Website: lowes
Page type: payment
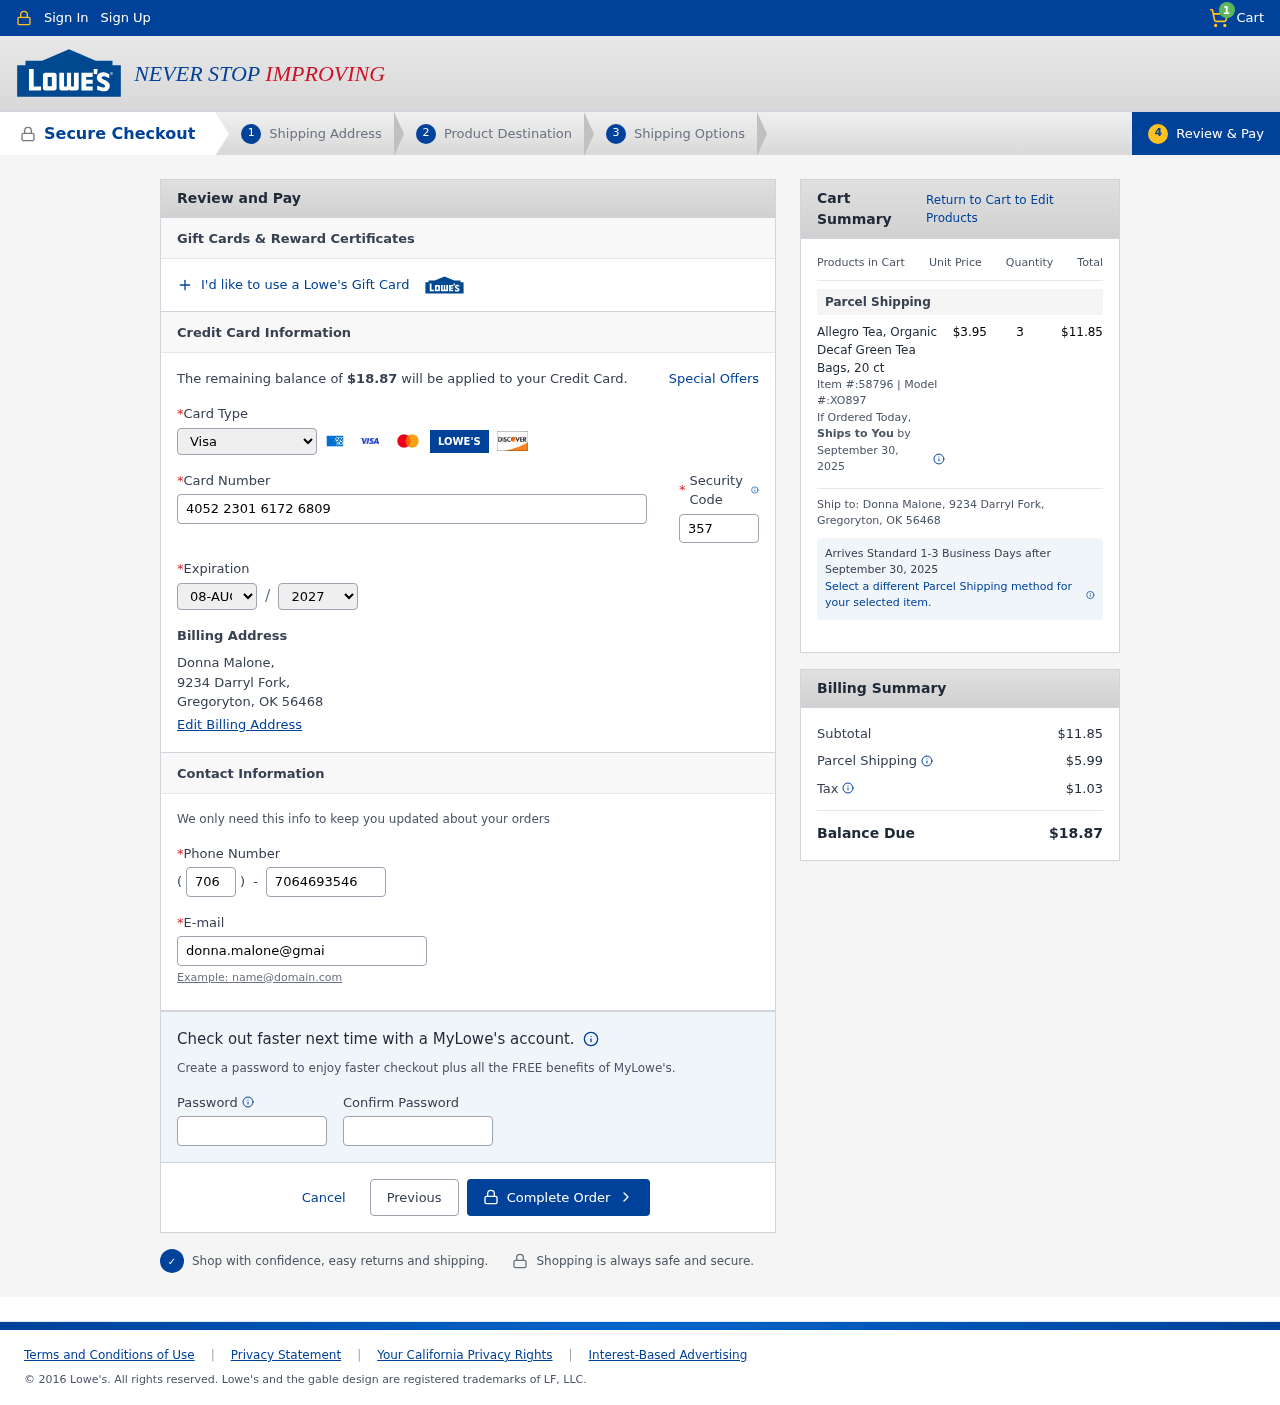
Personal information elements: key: PII_CARD_CVV
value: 357
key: PII_CARD_EXPIRY_MONTH
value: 08
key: PII_CARD_EXPIRY_YEAR
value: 27
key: PII_CARD_NUMBER
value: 4052 2301 6172 6809
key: PII_CARD_TYPE
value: Visa
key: PII_CITY_STATE_ZIP
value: Gregoryton, OK 56468
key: PII_EMAIL
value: donna.malone@gmail.com
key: PII_FULLNAME
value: Donna Malone,
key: PII_PHONE
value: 7064693546
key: PII_PHONE_AREA
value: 706
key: PII_STREET
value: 9234 Darryl Fork
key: PII_STREET
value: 9234 Darryl Fork,
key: PII_FULLNAME2
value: Donna Malone
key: PII_CITY
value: Gregoryton
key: PII_STATE_ABBR
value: OK
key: PII_POSTCODE
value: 56468
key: PII_POSTCODE_FULL
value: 56468
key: PII_CITY_STATE
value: Gregoryton, OK
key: PII_POSTCODE_NUMERIC
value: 56468
Product elements: key: PRODUCT1_NAME
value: Allegro Tea, Organic Decaf Green Tea Bags, 20 ct
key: PRODUCT1_PRICE
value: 3.95
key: PRODUCT1_QUANTITY
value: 3
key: PRODUCT1_ITEM
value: Item #:58796
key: PRODUCT1_MODEL
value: Model #:XO897
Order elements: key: ORDER_NUM_ITEMS
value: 1
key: ORDER_TOTAL
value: $18.87
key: ORDER_SHIPPING_DATE
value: September 30, 2025
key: ORDER_SUBTOTAL
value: $11.85
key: ORDER_SHIPPING_DATE2
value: September 30, 2025
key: ORDER_SHIPPING_COST
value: $5.99
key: ORDER_TAX
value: $1.03